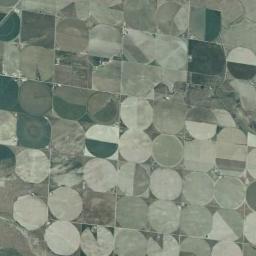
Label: circular_farmland